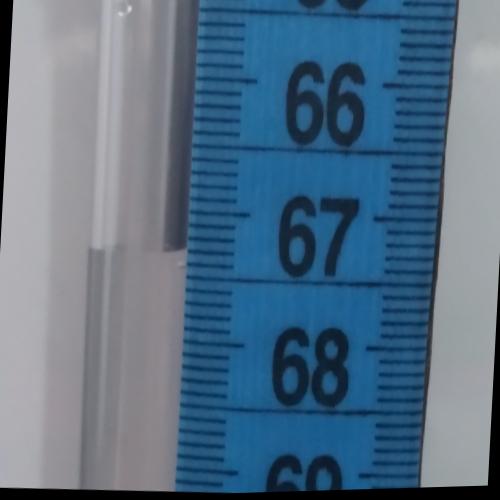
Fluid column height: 67.3 cm